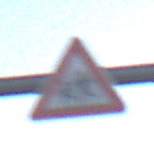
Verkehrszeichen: KinderRechts
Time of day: SunriseSunset
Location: Outdoor (Nature)
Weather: Clear
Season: NotSpecified
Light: Natural